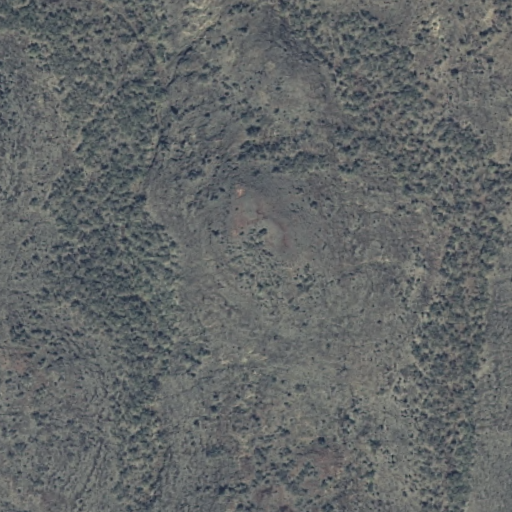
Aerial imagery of mountain in Hawaii named Kaluakau containing only unknown